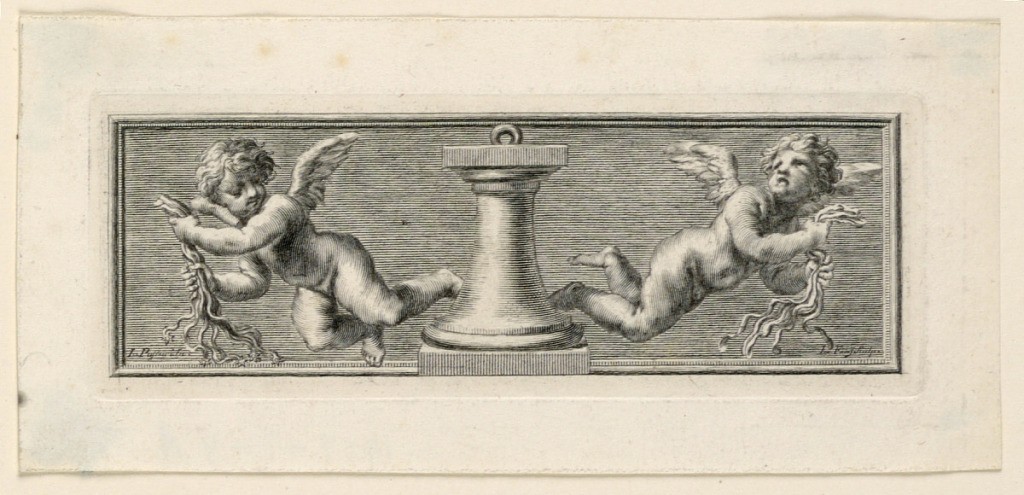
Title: Vignettes with Angels and Instruments of the Passion
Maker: Jakob Frey, Swiss, active Italy, 1681 - 1752
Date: ca. 1715
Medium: Engraving on paper
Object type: Print
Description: In the manner of high reliefs. The column is flanked by two flying angels with scourges.